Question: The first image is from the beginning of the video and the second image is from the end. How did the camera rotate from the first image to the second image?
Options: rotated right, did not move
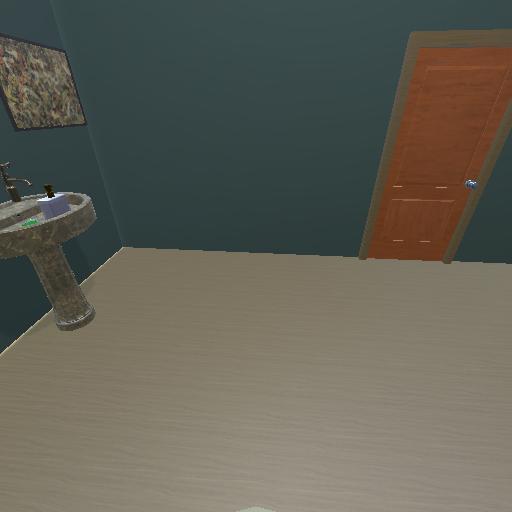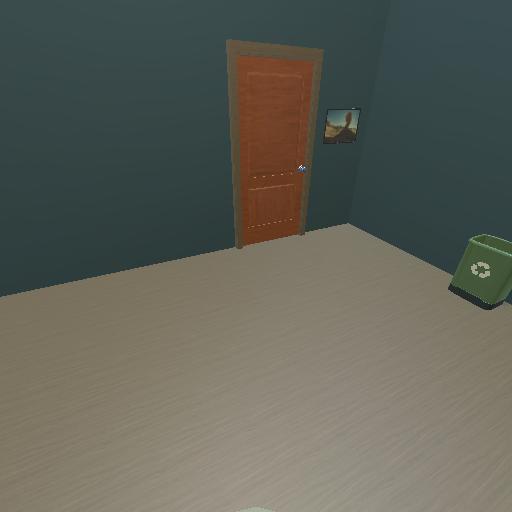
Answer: rotated right